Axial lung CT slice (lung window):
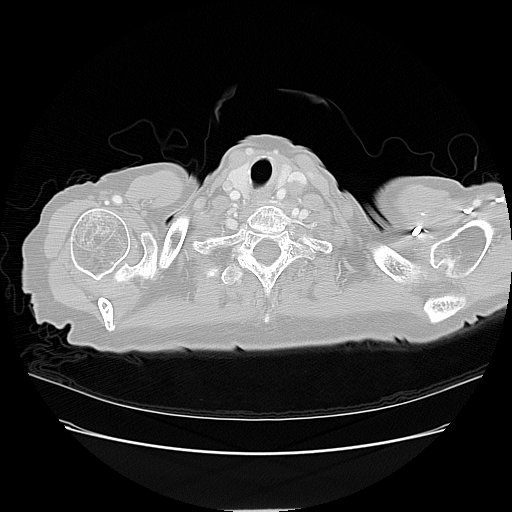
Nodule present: no